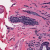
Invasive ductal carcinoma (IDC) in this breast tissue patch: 0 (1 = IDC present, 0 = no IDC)